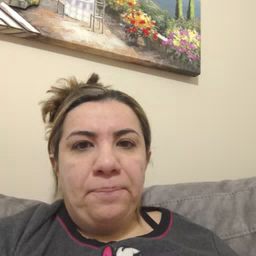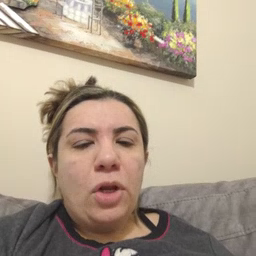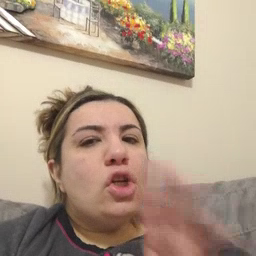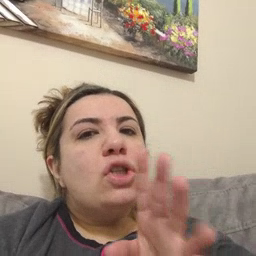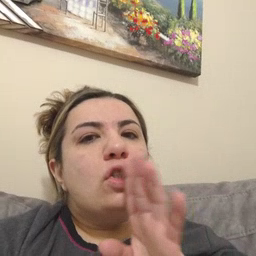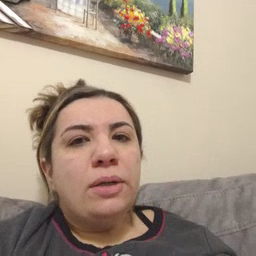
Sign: talk